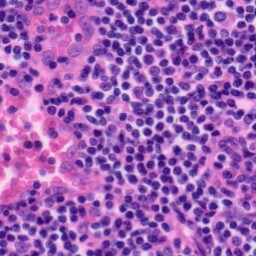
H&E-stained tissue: Tonsil